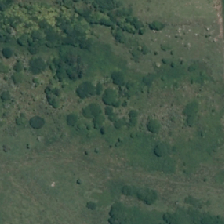
Land cover: herbaceous_freshwater_vege